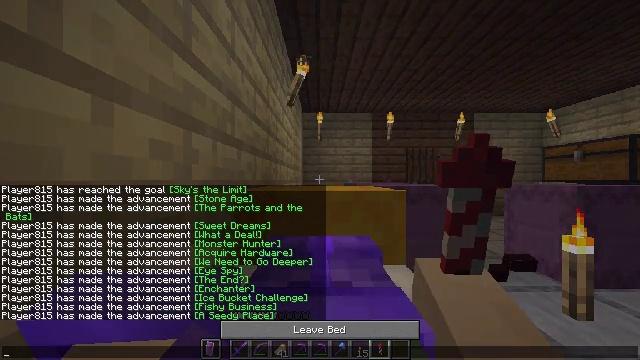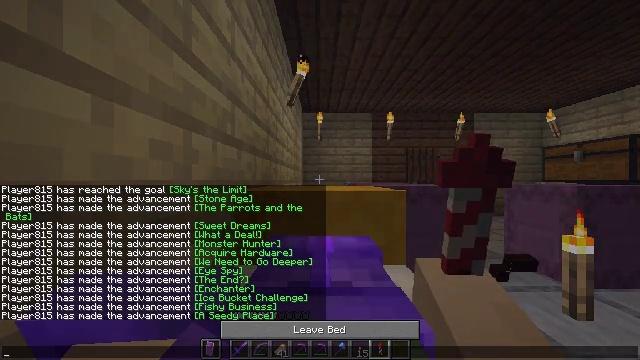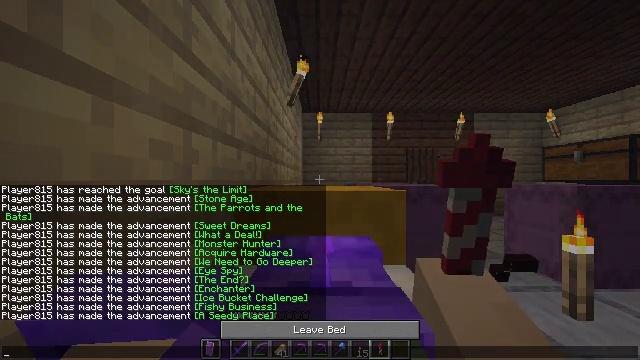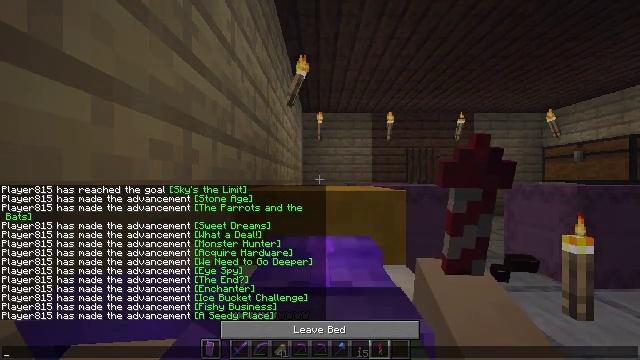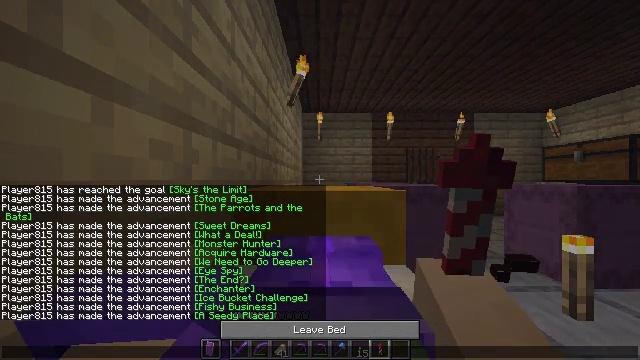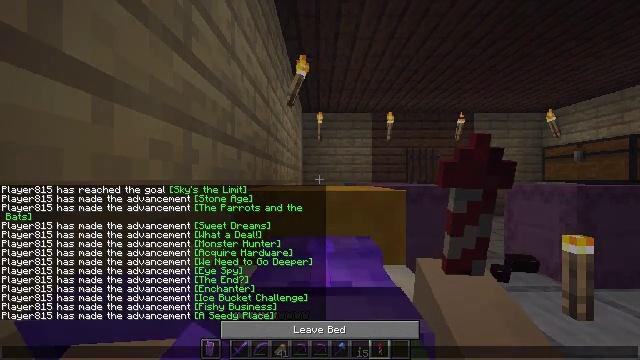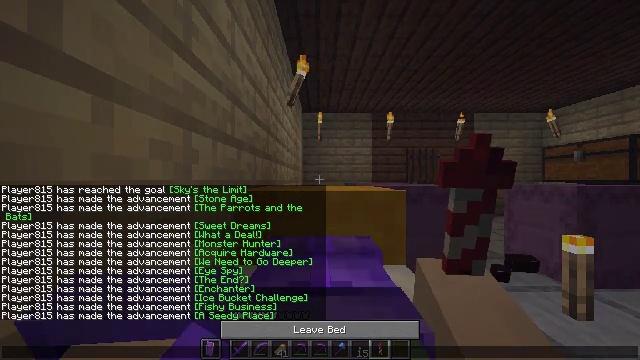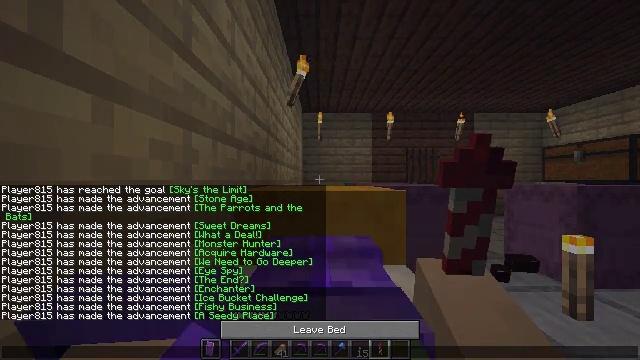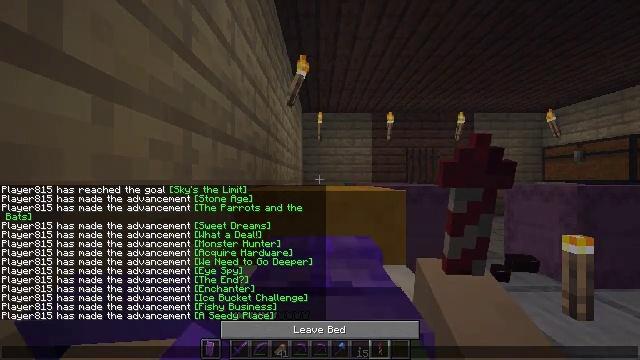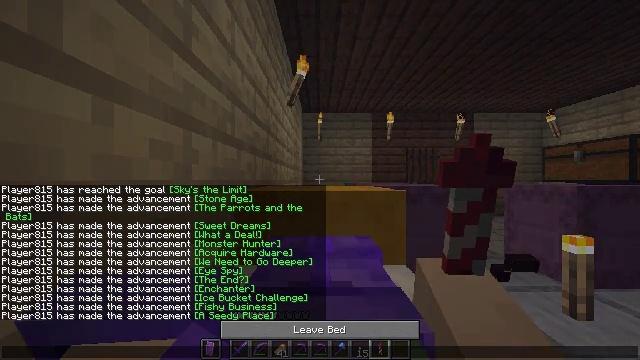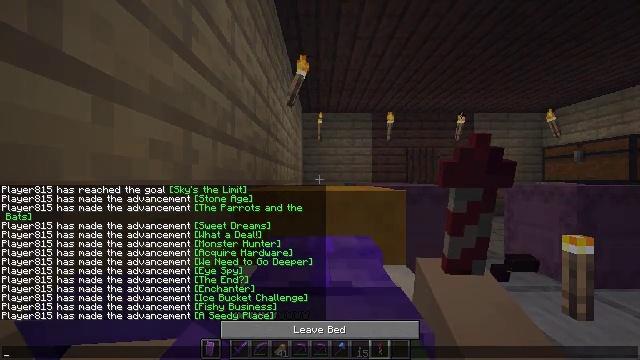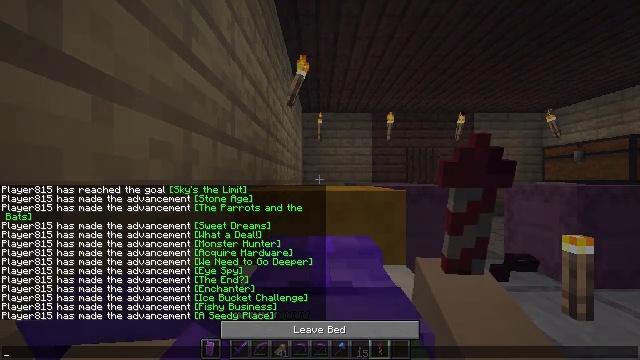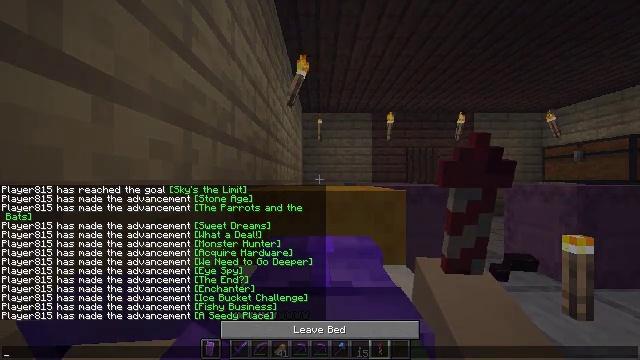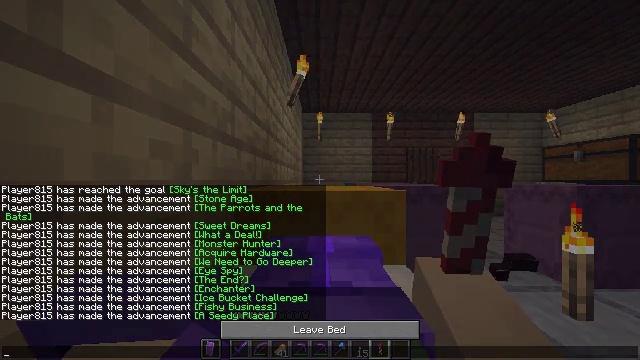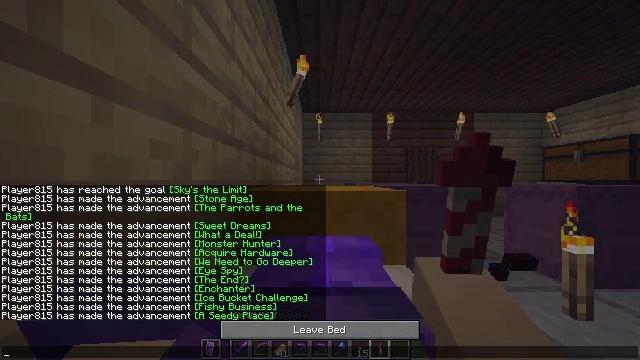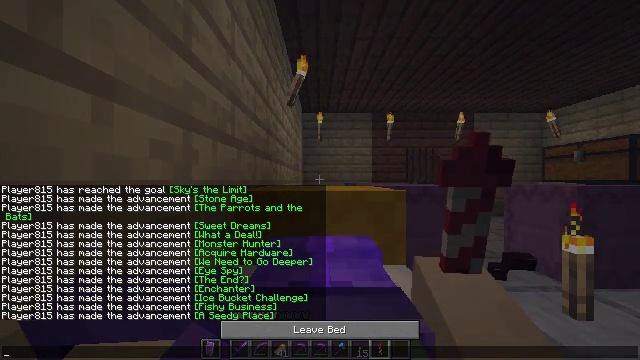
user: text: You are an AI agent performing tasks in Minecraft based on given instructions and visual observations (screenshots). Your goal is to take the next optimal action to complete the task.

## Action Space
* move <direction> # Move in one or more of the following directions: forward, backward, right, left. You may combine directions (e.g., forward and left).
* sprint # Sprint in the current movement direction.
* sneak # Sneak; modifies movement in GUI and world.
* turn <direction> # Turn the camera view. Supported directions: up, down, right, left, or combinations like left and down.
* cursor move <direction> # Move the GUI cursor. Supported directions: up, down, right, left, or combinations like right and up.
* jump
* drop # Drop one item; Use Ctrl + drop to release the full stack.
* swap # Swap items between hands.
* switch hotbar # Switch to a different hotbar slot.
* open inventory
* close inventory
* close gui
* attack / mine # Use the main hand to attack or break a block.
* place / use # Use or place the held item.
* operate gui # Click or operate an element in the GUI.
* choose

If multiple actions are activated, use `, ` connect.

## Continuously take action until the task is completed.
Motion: motion action
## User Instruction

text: Mine the cobblestone wall for materials.
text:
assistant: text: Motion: no_op
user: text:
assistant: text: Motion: no_op
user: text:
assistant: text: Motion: no_op
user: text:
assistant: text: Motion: no_op
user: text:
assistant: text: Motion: no_op
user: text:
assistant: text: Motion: no_op
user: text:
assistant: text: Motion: no_op
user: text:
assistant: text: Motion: no_op
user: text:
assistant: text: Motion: no_op
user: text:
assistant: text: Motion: no_op
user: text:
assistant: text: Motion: no_op
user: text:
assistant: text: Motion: no_op
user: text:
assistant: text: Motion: no_op
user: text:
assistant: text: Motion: no_op
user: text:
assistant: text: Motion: no_op
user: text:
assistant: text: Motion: no_op
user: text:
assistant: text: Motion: no_op
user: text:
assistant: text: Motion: no_op
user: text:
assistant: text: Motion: no_op
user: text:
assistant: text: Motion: no_op
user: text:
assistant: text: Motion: no_op
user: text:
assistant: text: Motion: no_op
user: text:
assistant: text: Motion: no_op
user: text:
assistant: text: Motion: no_op
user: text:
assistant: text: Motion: no_op
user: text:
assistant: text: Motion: no_op
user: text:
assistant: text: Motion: no_op
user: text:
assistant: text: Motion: no_op
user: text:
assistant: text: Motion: no_op
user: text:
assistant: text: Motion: no_op